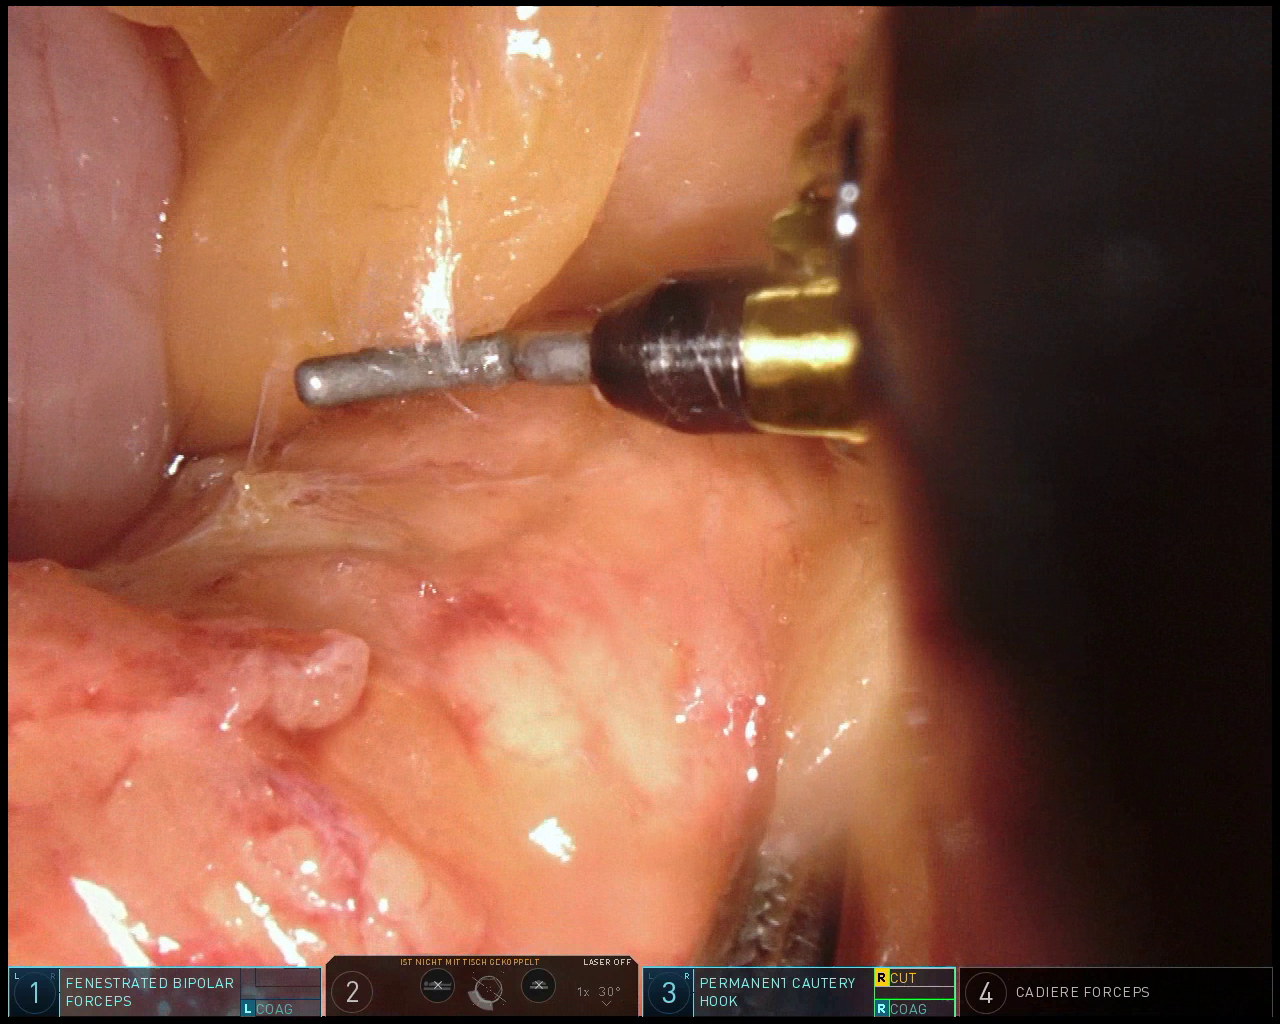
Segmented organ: pancreas
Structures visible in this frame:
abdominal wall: no
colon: no
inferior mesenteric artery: no
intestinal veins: no
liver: no
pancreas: yes
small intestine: no
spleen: no
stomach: yes
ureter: no
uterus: no
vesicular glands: no